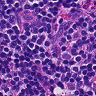
Metastatic tissue present: no